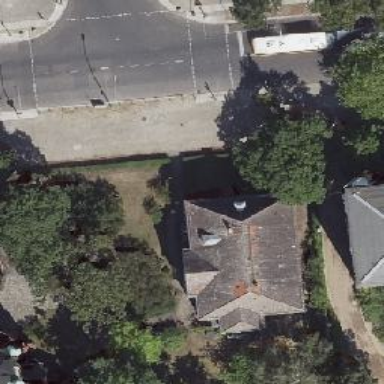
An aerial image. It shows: Residential building with hipped roof.